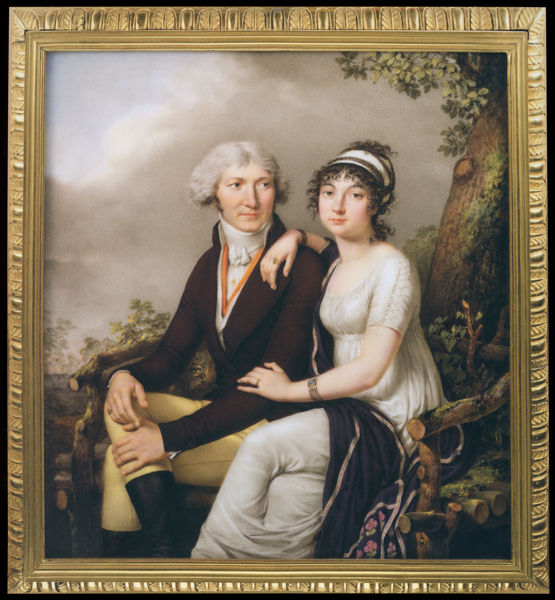
Titel: Double portrait du miniaturiste et de son épouse Marie-Victoire Jaquotot (1772-1855)
Künstler: Étienne-Charles Le Guay
Institution: Collection E.P.S.
Schlagwörter: baum, blau, blätter, gemälde, himmel, kopf, mann, weiß, wolken, landschaft, sitzen, äste, blumen, braun, busen, frau, grau, hell, holz, kleid, orange, schwarz, stuhl, blick, park, rot, schal, tuch, malerei, anzug, gesichter, hemd, hose, arm, arme, band, haarschmuck, kragen, rahmen, bildnis, hände, portrait, porträt, öl, baumstamm, natur, stamm, gold, haare, familie, paar, locken, rosa, wald, beine, perücke, umarmung, idylle, bank, haarband, rand, romantik, ölgemälde, stämme, kopftuch, halstuch, sakko, doppelportrait, orient, moos, draußen, orden, stiefel, biedermeier, liebespaar, ehepaar, armband, armreif, grpn, fröhlich, aufklärung, privat, kopfschmuck, fau, zufrieden, verhangen, uch, paarbildnis, 19. jahrhundert, waldbank, bilderrahme, ehepartner